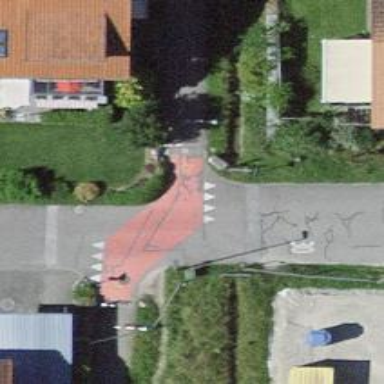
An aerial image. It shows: Cycle barrier.